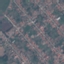
Label: Residential